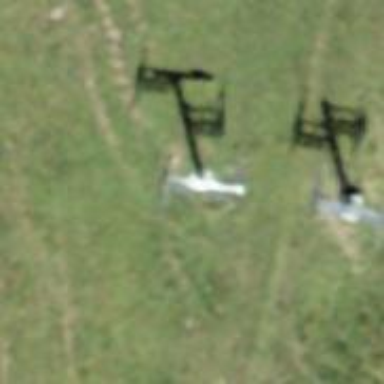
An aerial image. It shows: Pylon for aerialway.